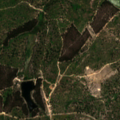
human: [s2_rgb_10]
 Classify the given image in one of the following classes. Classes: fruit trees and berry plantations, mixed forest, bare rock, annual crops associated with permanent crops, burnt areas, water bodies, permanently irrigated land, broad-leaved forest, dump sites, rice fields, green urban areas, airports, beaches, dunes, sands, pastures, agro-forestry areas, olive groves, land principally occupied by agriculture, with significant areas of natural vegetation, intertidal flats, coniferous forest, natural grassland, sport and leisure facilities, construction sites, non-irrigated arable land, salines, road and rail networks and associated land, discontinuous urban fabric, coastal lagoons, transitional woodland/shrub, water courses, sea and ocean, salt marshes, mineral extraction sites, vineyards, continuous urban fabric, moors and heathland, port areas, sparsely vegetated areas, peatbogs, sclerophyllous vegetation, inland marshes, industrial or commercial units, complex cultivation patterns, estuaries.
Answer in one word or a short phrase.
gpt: continuous urban fabric